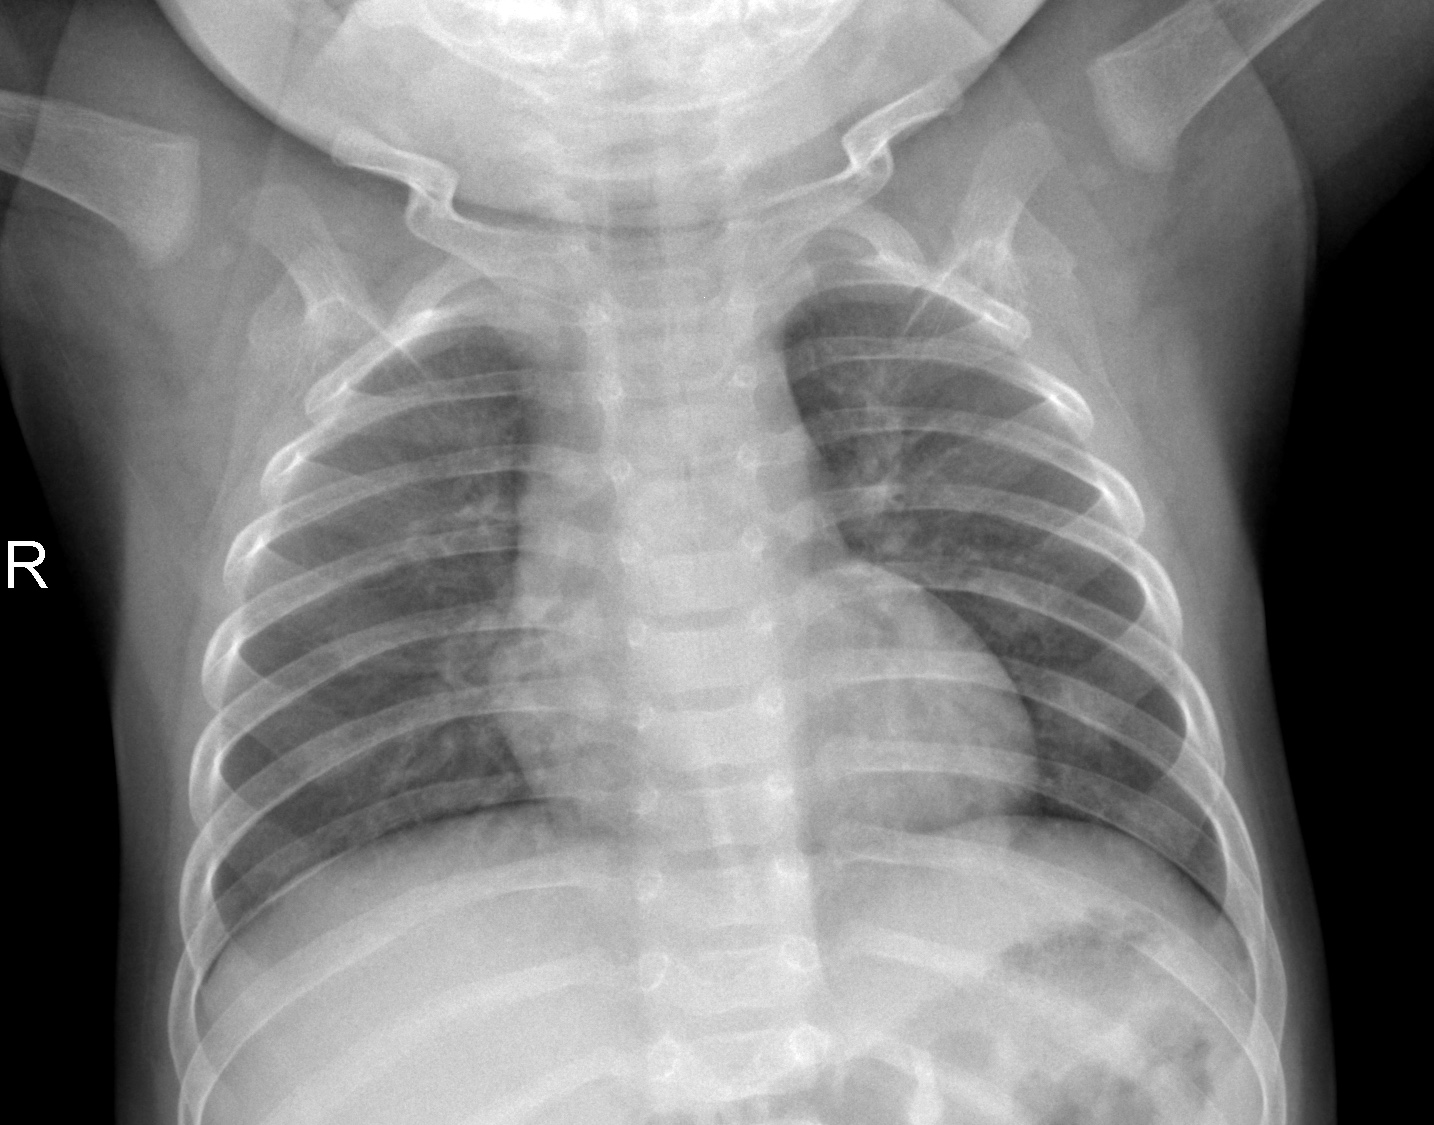
Diagnosis: NORMAL